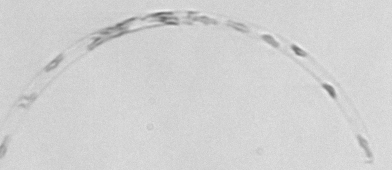
Label: Guinardia_striata